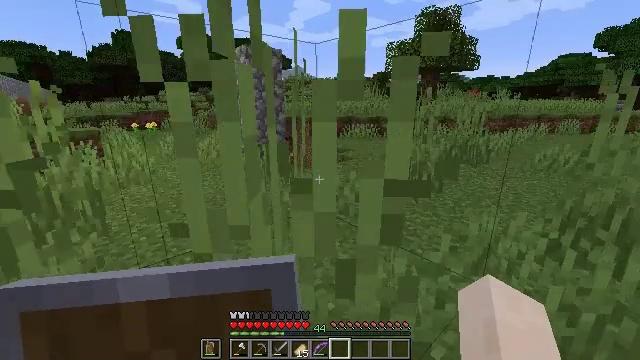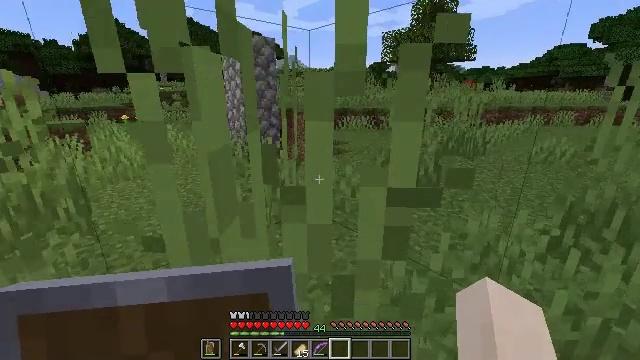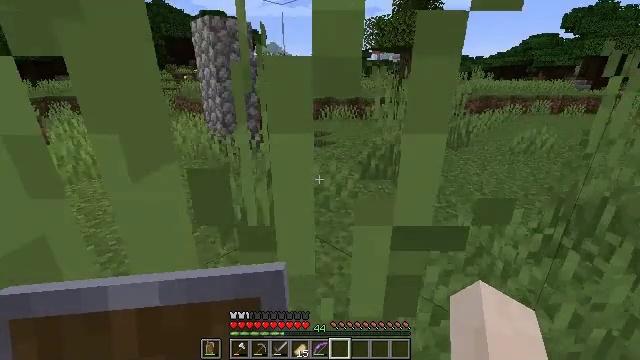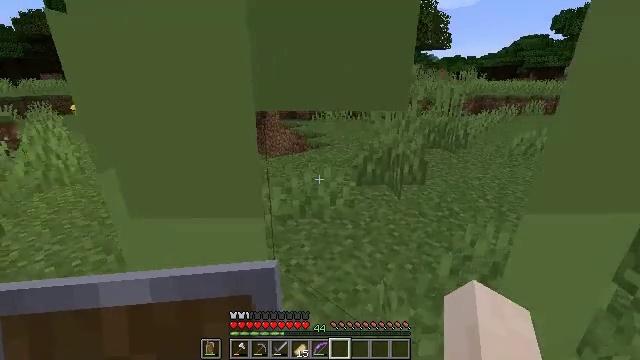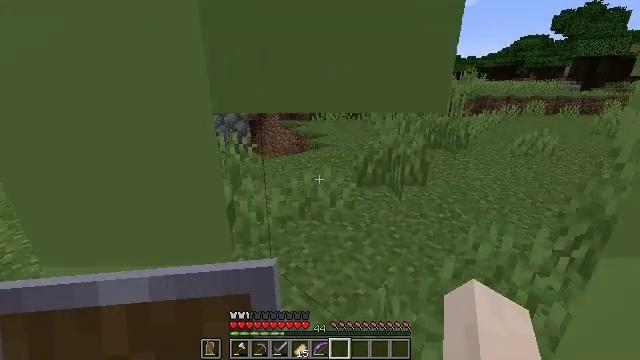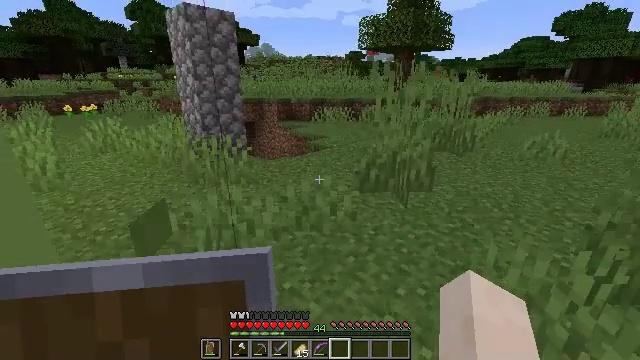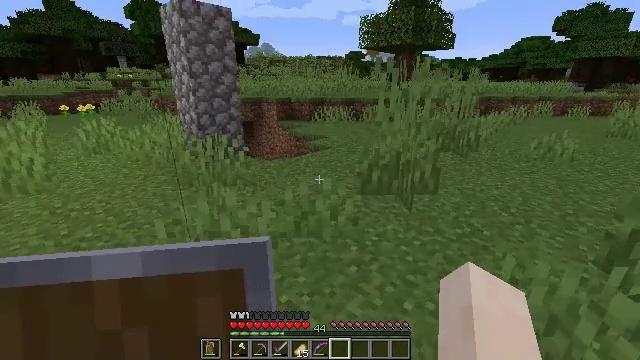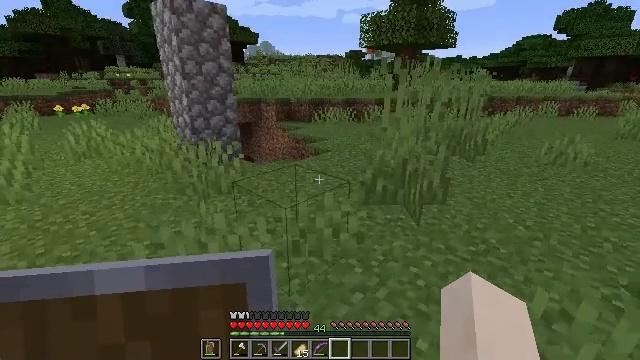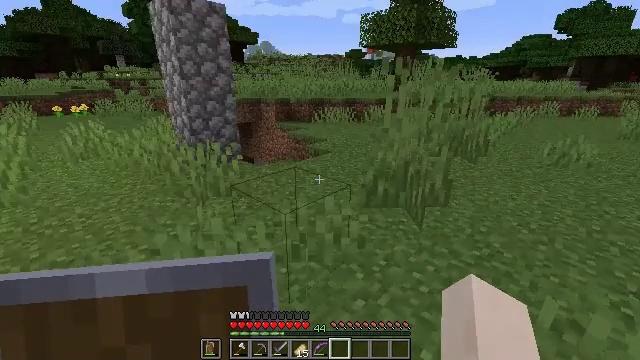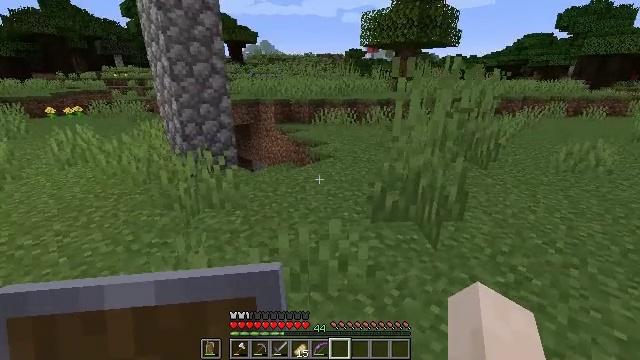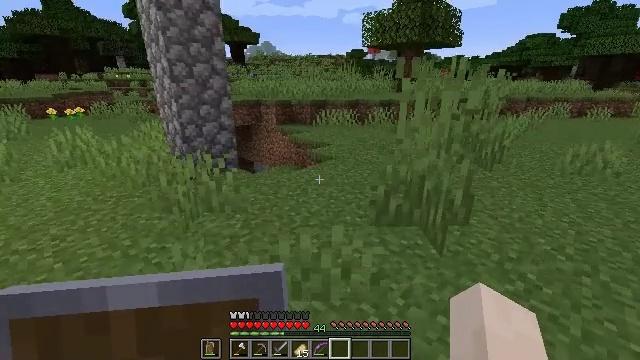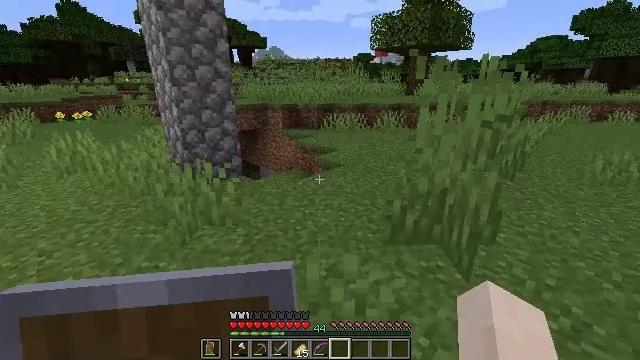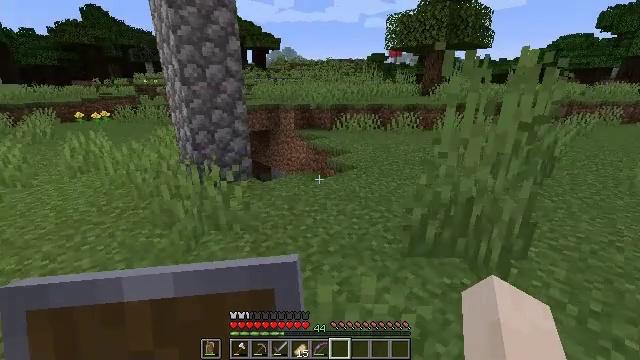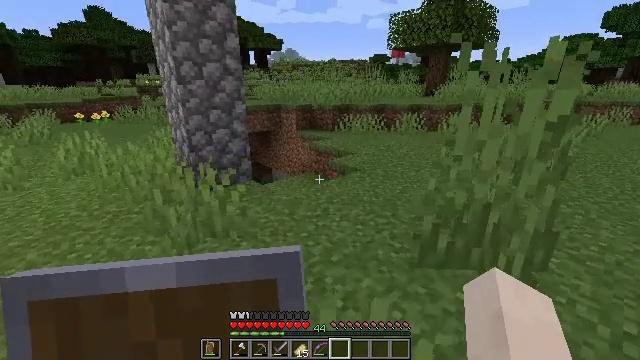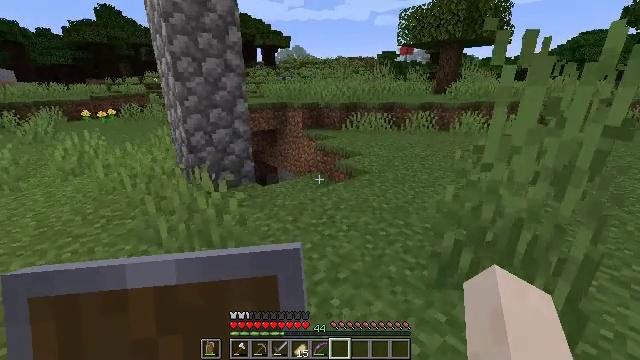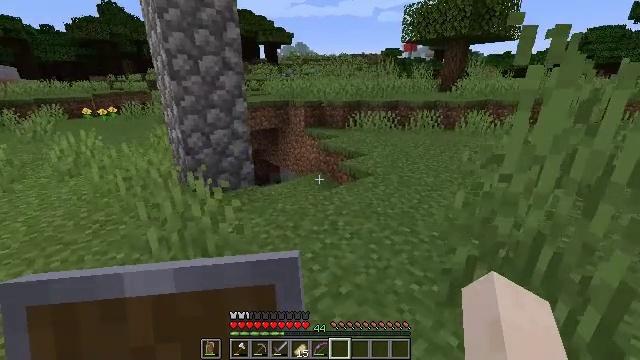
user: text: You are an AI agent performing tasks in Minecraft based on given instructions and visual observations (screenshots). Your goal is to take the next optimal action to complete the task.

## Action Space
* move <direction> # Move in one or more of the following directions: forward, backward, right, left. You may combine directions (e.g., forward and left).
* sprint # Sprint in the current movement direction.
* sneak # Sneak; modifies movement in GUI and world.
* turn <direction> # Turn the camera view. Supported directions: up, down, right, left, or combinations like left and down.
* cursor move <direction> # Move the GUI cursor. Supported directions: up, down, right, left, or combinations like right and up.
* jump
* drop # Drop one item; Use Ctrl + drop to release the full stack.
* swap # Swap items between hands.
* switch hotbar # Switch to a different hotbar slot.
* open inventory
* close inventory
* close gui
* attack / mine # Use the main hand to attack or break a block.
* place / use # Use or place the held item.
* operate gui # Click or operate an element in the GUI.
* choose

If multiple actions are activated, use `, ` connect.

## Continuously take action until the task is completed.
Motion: motion action
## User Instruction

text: Attack the spawner to disable it.
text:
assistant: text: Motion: move forward, turn right and down
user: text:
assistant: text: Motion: move forward, turn right and down
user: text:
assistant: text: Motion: move forward, turn right
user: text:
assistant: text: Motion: move forward
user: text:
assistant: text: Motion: move forward
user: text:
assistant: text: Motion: move forward
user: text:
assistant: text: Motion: move forward
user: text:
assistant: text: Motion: move forward
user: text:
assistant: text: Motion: move forward
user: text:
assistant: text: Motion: move forward
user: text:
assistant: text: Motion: move forward, turn left
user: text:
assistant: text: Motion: move forward, turn left
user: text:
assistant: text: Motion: move forward
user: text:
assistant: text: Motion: move forward, turn left
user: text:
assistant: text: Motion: move forward
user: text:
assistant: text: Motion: move forward
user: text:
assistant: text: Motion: move forward
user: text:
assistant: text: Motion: move forward
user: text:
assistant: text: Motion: move forward
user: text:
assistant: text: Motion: move forward
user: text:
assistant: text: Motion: move forward
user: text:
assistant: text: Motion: move forward
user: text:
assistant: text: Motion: move forward, turn down
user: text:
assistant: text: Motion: move forward, turn left
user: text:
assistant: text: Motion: move forward, turn left
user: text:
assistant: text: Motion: move forward
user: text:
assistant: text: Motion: move forward
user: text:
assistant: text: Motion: move forward
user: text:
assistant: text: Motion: move forward
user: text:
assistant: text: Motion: move forward, turn left